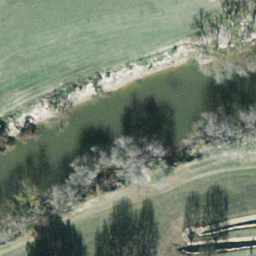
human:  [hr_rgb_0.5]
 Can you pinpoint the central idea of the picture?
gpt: river